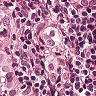
Metastatic tissue present: yes